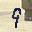
Label: 9